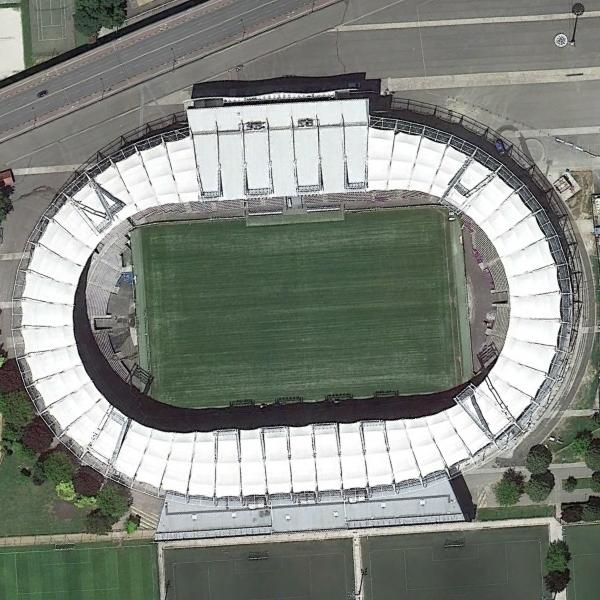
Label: Stadium